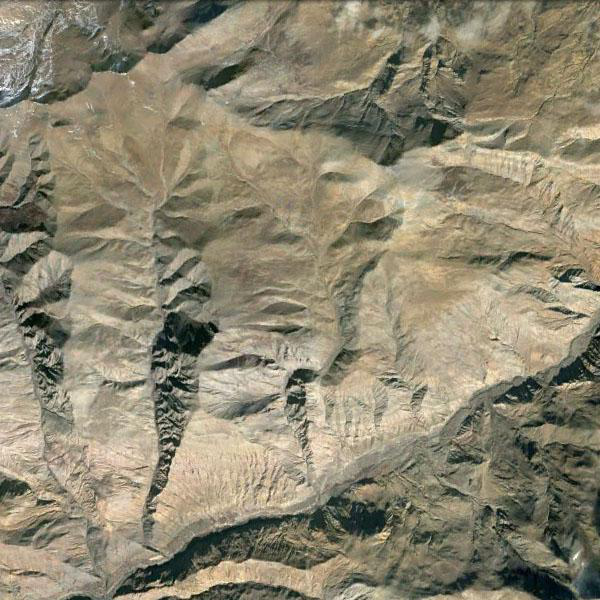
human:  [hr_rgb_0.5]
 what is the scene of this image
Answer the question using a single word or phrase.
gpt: mountains